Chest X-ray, AP view. Patient: 35 years old, sex M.
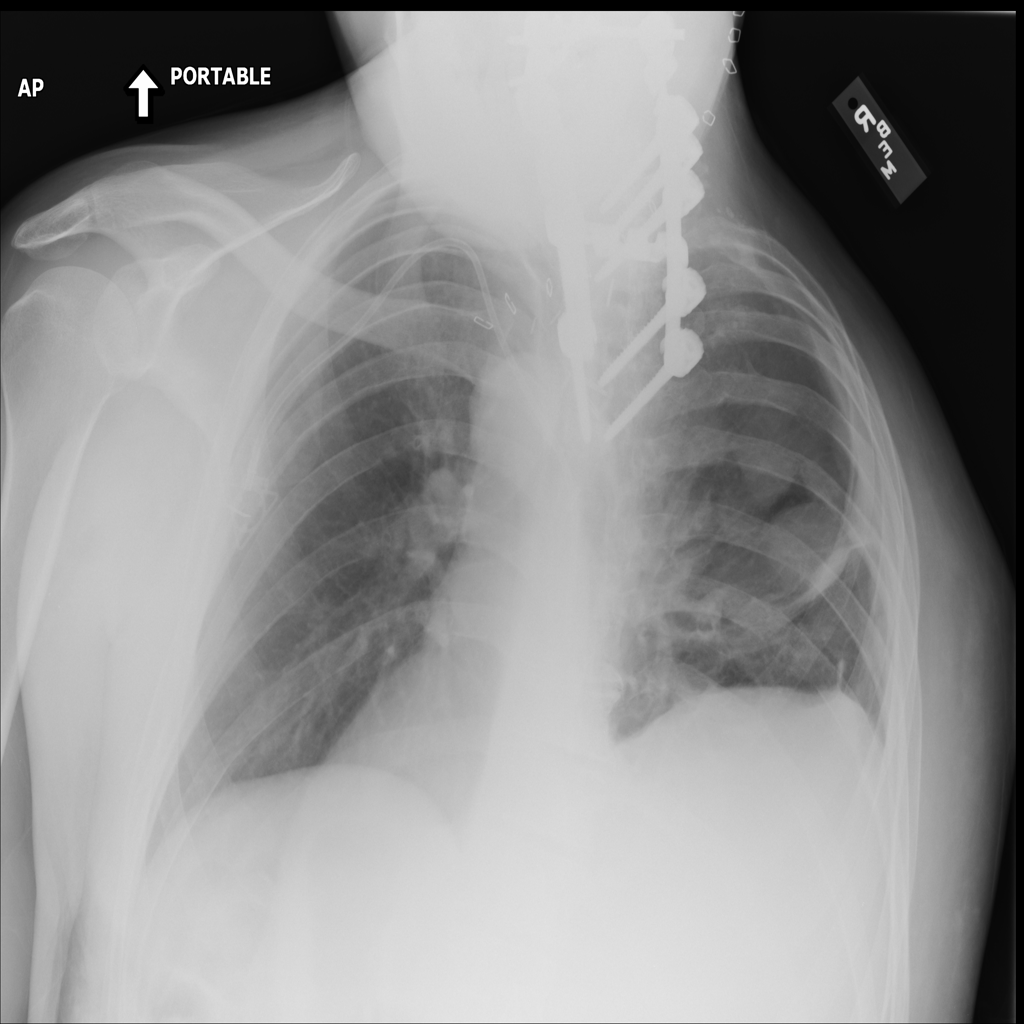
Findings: Atelectasis, Infiltration, Mass